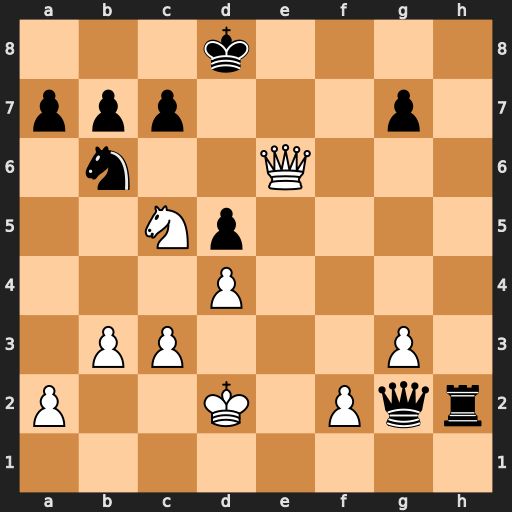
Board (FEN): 3k4/ppp3p1/1n2Q3/2Np4/3P4/1PP3P1/P2K1Pqr/8
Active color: w
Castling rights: -
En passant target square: -
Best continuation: Nxb7#